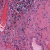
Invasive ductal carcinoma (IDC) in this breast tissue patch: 0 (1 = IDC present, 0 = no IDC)